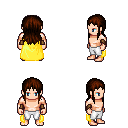
a pixel art fantasy rpg character, male body template, human, light skin, yellow cape, white pants, brown unkempt hairstyle, leather bracers, four views (front, back, left, right), 2x2 character sprite sheet, small pixel art, hard edges, no anti-aliasing